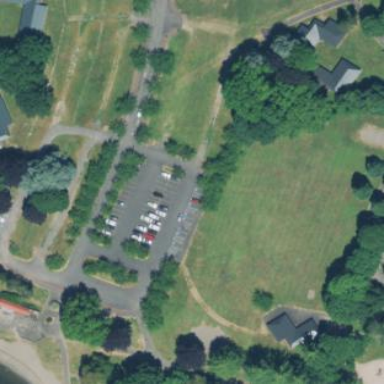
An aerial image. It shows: Recreation ground.